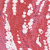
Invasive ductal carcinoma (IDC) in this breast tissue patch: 0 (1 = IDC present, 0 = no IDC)